Question: I have a website with a fluid/dynamic layout in which I need to center specific text elements between images. Everything is all fine and dandy and I have done so by changing the margins of the text elements, however if I were to change the text inside my p tags, the images would no longer be aligned they way they are or the text would no longer appear exactly centered next to the adjacent images.
JSFiddle that resembles my "problem": <URL>
Ideal image if my JSFiddle does not look correct:

Is there a more maintainable way to achieve the same results of centering the text or is using margins to this extent acceptable/considered good practice?
I'm very rusty with web design, so I'll take any criticism happily.
Note: Resizing the JSFiddle width seems to break the layout. However resizing it on my local webpage keeps it constant....
CSS:
'''
#wrapper{
MARGIN-LEFT: auto;
MARGIN-RIGHT: auto;
WIDTH: 100%;
}
.row{
width: 100%;
}
/*Please execuse my use of left/right in naming my ids. */
#contentleft{
float: left;
width: 60%;
}
#contentleft h1{
margin: 30% 5% 0 40%;
}
#contentleft p{
margin: 0 5% 0 40%;
}
#contentright{
float: right;
width: 40%;
}
#contentright p{
margin: 17% 30% 43% 10%;
}
img{
width: 100%;
}
'''
HTML:
'''
<div id="wrapper">
<div class="row">Header</div>
<div id="contentleft">
<IMG src="http://img2.wikia.nocookie.net/__cb20081223173835/uncyclopedia/images/7/7e/Mountain.jpg"></IMG>
<H1>Random.</H1>
<P> Both texts must be centered next to their adjacent images as well. </P>
</div>
<div id="contentright">
<P>The margins of this text pushes the image down so it aligns with the corner of the other image.
</P>
<IMG src="https://c1.staticflickr.com/5/<PHONE>8_7d607682b6_z.jpg"></IMG>
</div>
</div>
'''
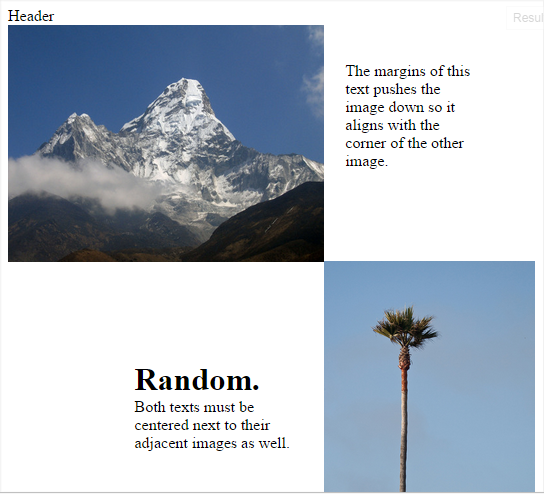
Answer: This is the closest I could get using a table as suggested by @JStephen: <URL>
The only way I could make it work was to keep one image un-scaled.
And I couldn't get them to meet exactly in the corners.
EDIT:
Working correctly now...

I managed to hack it by inserting the lower image in the cell above it in the first row, setting its height to 1px and opacity to 0 and floating it. This works because the table layout is fixed so the first row is used to format the table. (By floating the hidden image, the centering of the text is unaffected.) I then set the width of the visible copy of the second image to 100%.
Added 'padding: 0;' in td as well as 'border-collapse: collapse;' in Table to make the corners touch exactly like your pic. (It seems the default padding is not zero)
It works as long as the height of the text is less than that of the (visible) images
HTML
'''
<body>
<div class="row">Header</div>
<table id="wrapper">
<tr id="cont-top">
<td>
<img src="http://img2.wikia.nocookie.net/__cb20081223173835/uncyclopedia/images/7/7e/Mountain.jpg" />
</td>
<td>
<img src="https://c1.staticflickr.com/5/<PHONE>8_7d607682b6_z.jpg" />
<p>The margins of this text pushes the image down so it aligns with the corner of the other image.</p>
</td>
</tr>
<tr id="cont-bottom">
<td>
<h1>Random.</h1>
<p> Both texts must be centered next to their adjacent images as well. </p>
</td>
<td>
<img src="https://c1.staticflickr.com/5/<PHONE>8_7d607682b6_z.jpg" />
</td>
</tr>
</table>
</body>
'''
CSS
'''
#wrapper {
MARGIN-LEFT: auto;
MARGIN-RIGHT: auto;
height: 100%;
width: 100%;
table-layout: fixed;
border-collapse: collapse;
z-index: 0;
}
td, tr{
padding: 0;
position: relative;
}
td{
/*outline: 1px dotted red;*/
}
.row {
width: 100%;
padding: 0.5em;
height: 4%;
}
/*top row********/
#cont-top {
height: auto;
margin: 0;
padding: 0;
}
/*image*/
#cont-top td:first-child {
width: 60%;
}
#cont-top img{
width: 100%;
vertical-align: bottom;
z-index: 20;
}
/*text*/
#cont-top td:last-child{
padding: 0;
}
#cont-top td:last-child p {
margin: 0 10px;
vertical-align: central;
}
/*formatting hack*/
#cont-top td:last-child img{
width: 100%;
height: 1px;
line-height: 1px;
float: left;
/*opacity: 0;*/
}
/*bottom row********/
#cont-bottom {
height: auto;
position: relative;
}
/*image*/
#cont-bottom td:last-child {
vertical-align: top;
}
#cont-bottom img{
vertical-align: top;
width: 100%;
left: 0;
z-index: 20;
}
/*text*/
#cont-bottom td:first-child {
vertical-align: central;
padding: 0 10px;
}
'''